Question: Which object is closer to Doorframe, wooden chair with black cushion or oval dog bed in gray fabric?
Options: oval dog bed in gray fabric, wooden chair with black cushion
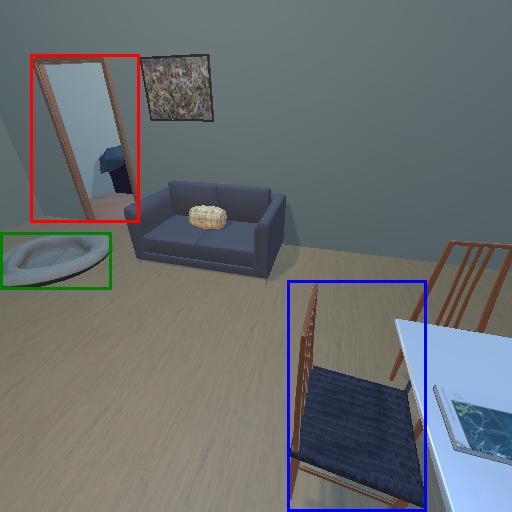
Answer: oval dog bed in gray fabric